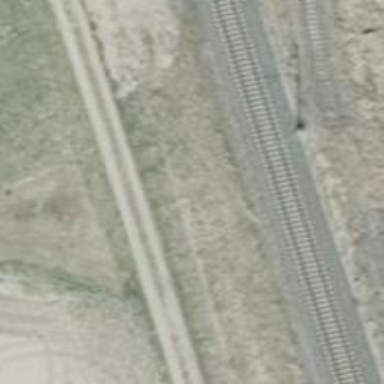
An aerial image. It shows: Track with very rough surface.